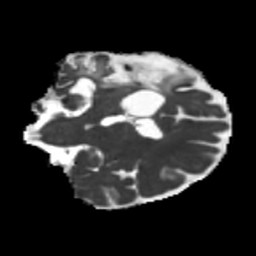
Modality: MD
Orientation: coronal
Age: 51
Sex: female
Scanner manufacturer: siemens
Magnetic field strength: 3 T
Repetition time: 5.25 s
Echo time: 0.08 s